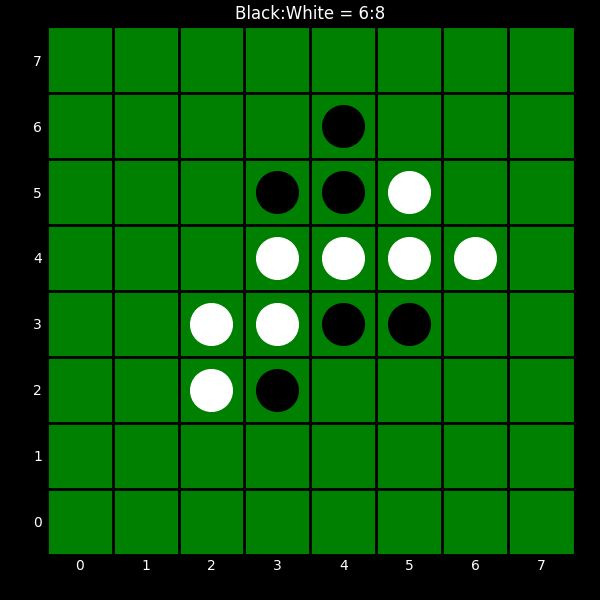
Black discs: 6
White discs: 8